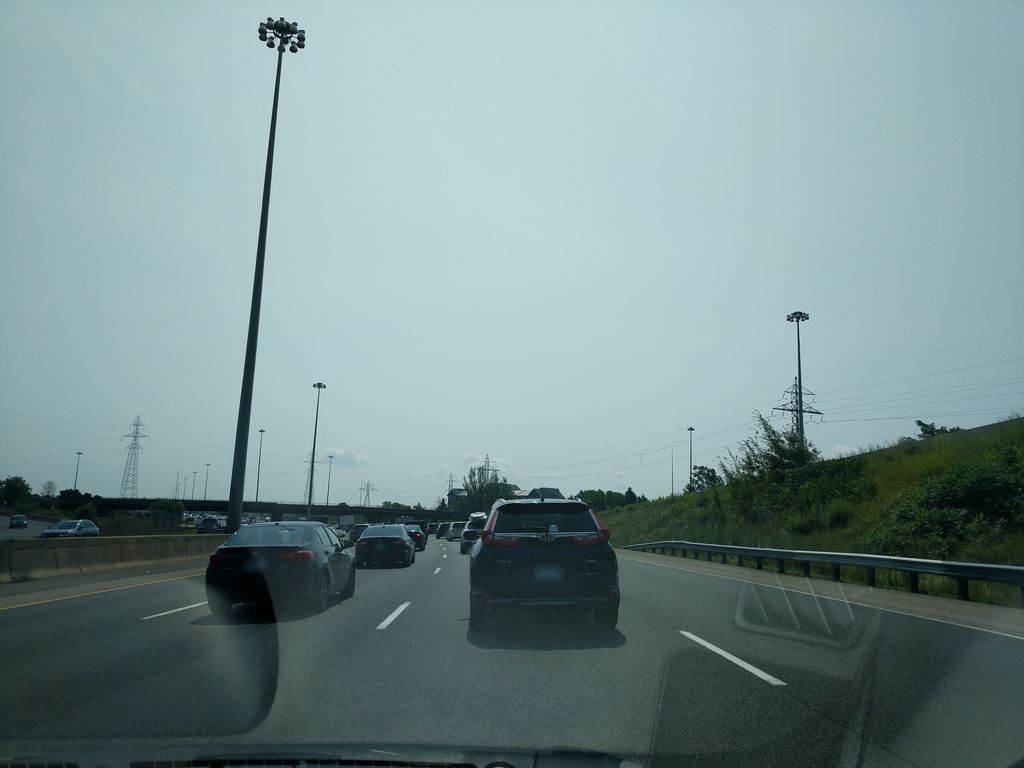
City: hamilton